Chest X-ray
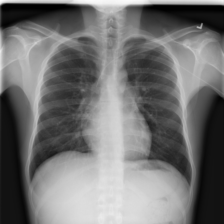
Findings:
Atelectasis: negative
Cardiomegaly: negative
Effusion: negative
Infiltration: positive
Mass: negative
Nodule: negative
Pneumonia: negative
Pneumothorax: negative
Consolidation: negative
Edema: negative
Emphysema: negative
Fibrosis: negative
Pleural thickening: negative
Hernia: negative